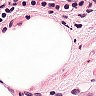
Metastatic tissue present: no